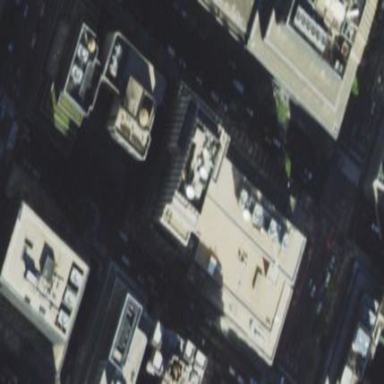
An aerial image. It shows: Building.